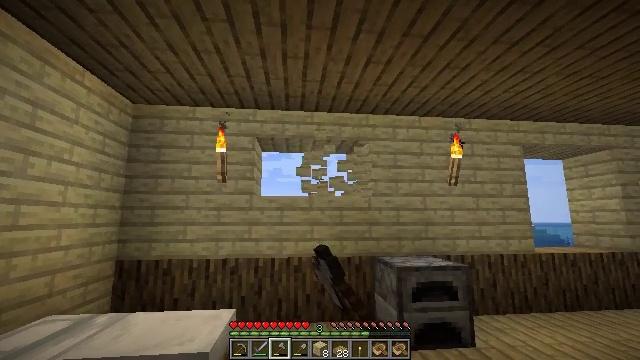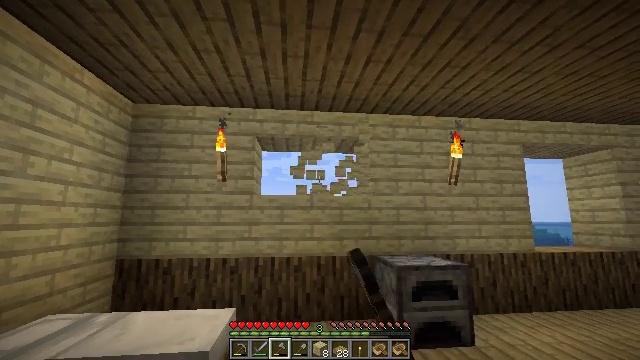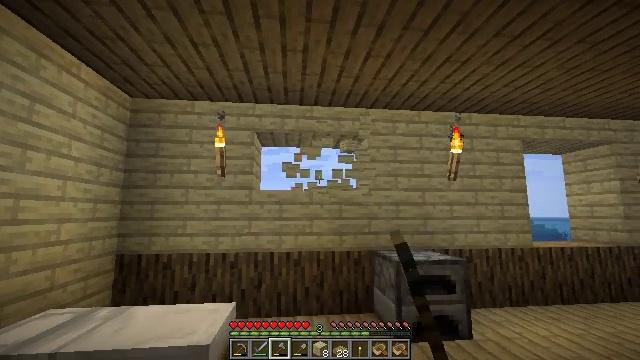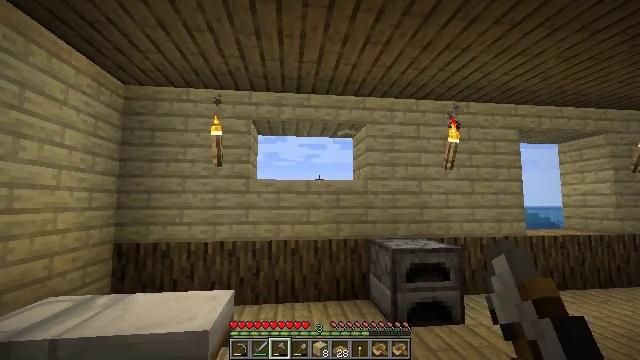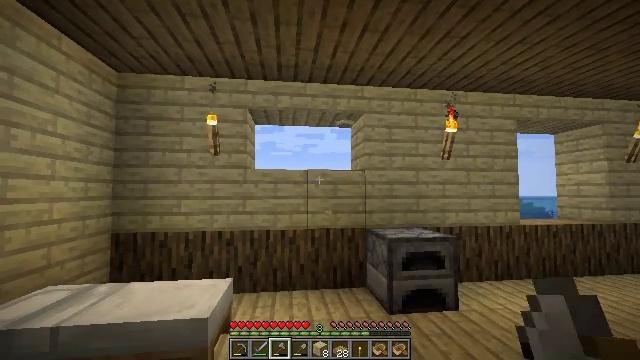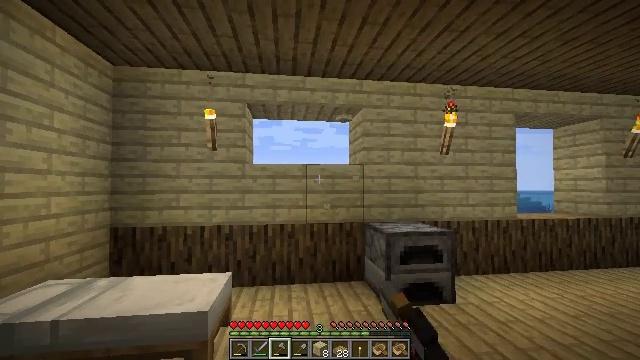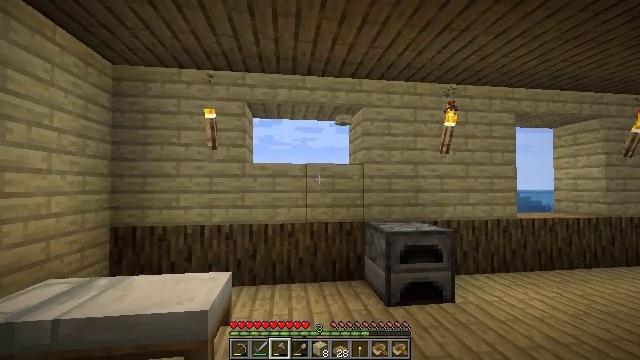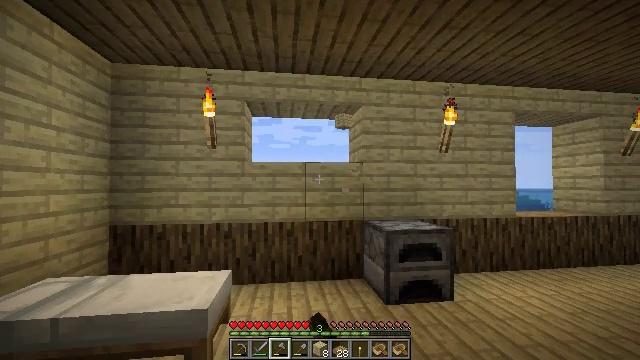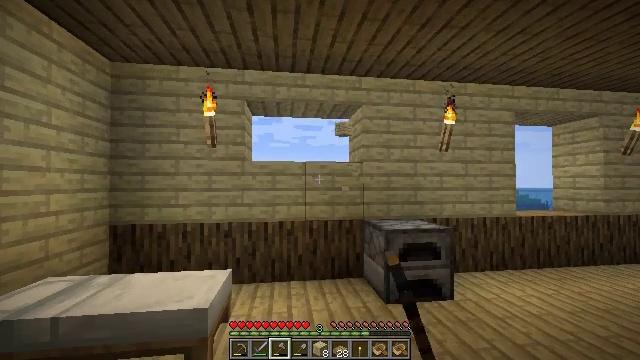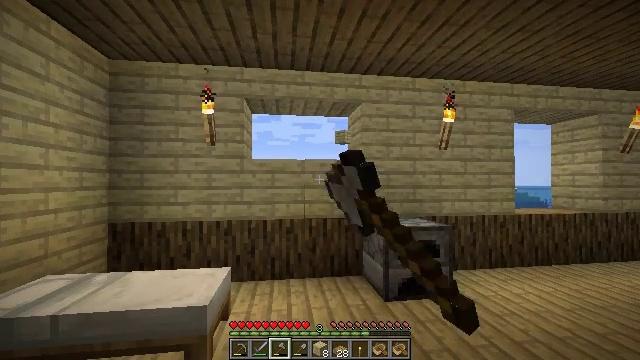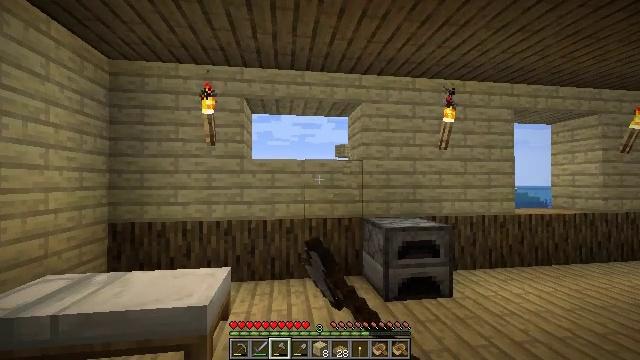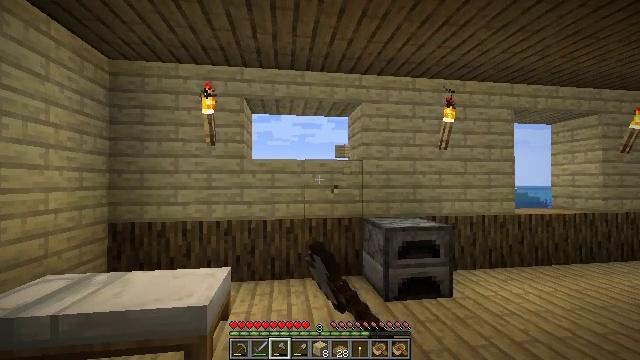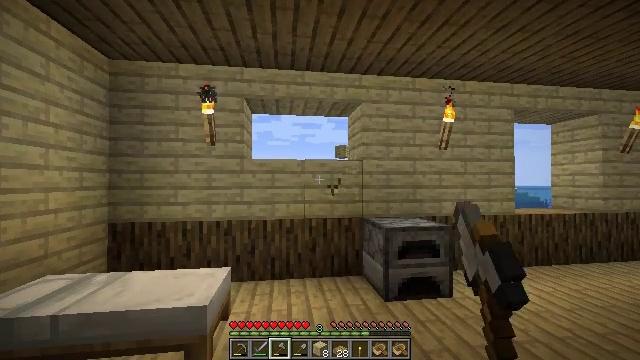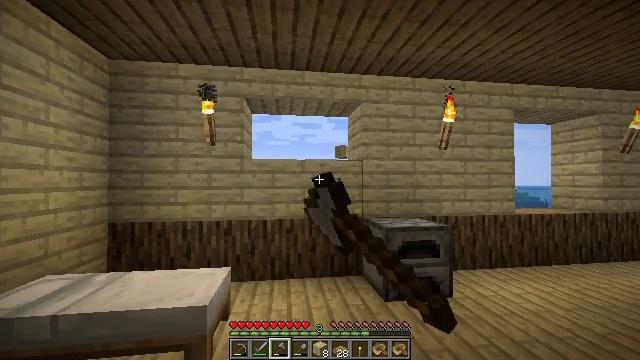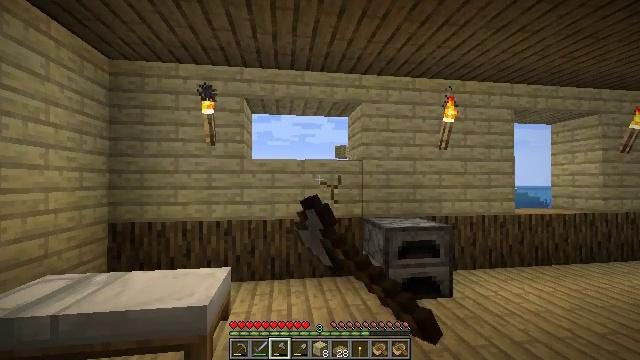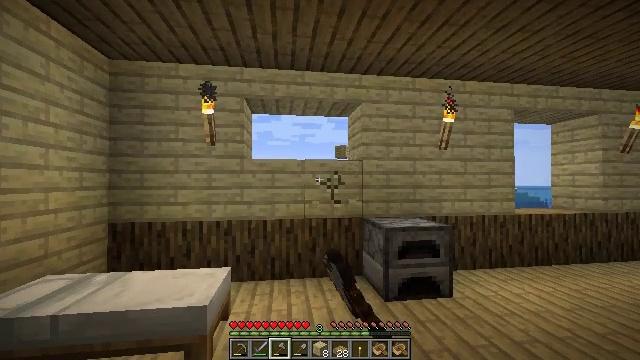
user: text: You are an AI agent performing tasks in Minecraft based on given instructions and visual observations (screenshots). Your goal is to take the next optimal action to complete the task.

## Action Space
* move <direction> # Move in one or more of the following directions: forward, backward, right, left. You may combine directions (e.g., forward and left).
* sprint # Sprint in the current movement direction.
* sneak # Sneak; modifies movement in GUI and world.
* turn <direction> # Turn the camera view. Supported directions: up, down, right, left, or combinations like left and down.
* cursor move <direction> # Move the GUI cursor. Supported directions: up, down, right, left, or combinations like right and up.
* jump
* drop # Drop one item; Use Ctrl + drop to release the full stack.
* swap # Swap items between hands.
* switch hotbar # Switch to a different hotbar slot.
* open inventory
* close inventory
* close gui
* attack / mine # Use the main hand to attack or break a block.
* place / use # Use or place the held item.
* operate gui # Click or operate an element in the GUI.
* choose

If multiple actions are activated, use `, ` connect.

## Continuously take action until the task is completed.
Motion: motion action
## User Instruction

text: Gather some birch planks.
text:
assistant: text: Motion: attack / mine
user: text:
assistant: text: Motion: turn down, attack / mine
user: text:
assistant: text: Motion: turn down, attack / mine
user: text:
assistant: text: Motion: turn down, attack / mine
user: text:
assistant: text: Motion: turn down, attack / mine
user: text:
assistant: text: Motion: attack / mine
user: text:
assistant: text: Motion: attack / mine
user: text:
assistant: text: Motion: attack / mine
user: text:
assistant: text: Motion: attack / mine
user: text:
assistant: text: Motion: attack / mine
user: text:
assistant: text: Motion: attack / mine
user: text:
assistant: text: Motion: attack / mine
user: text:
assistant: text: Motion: attack / mine
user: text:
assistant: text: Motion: attack / mine
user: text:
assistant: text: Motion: attack / mine
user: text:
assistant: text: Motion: attack / mine
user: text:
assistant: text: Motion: attack / mine
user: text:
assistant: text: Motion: attack / mine
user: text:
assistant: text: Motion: attack / mine
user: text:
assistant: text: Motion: attack / mine
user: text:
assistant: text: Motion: attack / mine
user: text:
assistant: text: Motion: attack / mine
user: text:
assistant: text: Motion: attack / mine
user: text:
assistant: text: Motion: turn left, attack / mine
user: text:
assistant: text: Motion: turn left, attack / mine
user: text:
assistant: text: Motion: attack / mine
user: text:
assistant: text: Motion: attack / mine
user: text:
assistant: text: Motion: attack / mine
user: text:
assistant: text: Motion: attack / mine
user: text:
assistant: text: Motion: attack / mine